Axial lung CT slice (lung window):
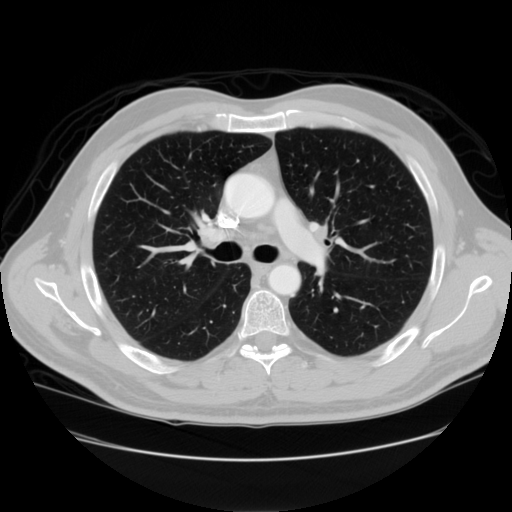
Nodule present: no